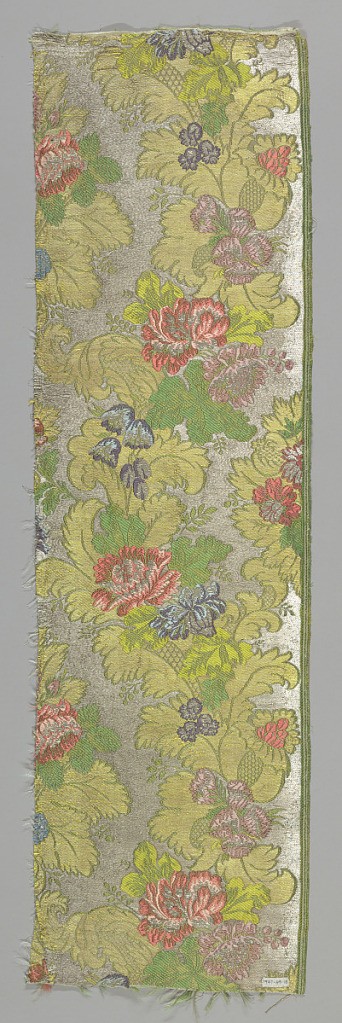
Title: Fragment
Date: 18th century
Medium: silk, metallic yarns Technique: satin weave with supplementary weft patterning (brocaded)
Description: Silk fragment showing design of flowers and acanthus leaves in gold and silver, with details in brocaded in polychrome silk. One selvage present.